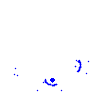
Particle: pion